Field crop: maize
Growth stage: 2
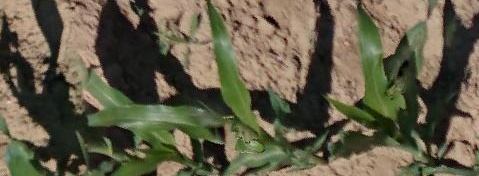
Species: maize